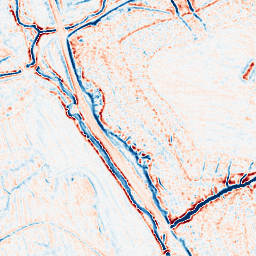
Category: edge_preserving
Decomposition family: bilateral
Decomposition parameters: d: 9
sigma_color: 75
sigma_space: 75
Upsampling method: cubic_mitchell
Upsampling parameters: scale: 4
Upsampling scale: 4